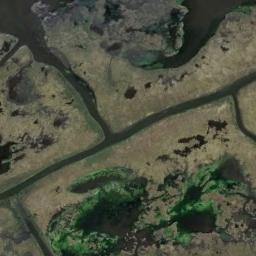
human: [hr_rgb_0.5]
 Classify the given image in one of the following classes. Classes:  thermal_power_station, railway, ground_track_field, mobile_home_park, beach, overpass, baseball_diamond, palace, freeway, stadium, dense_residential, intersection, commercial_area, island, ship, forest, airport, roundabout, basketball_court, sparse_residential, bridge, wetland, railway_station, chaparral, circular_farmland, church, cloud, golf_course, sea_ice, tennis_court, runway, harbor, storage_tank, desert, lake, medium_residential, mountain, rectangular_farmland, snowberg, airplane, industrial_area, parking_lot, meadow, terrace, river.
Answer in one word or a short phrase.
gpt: wetland